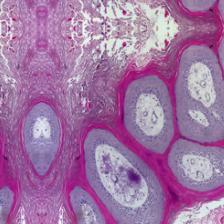
Diagnosis: OSCC